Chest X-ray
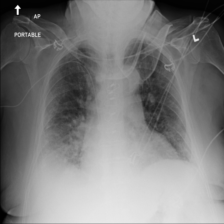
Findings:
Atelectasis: negative
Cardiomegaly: negative
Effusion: negative
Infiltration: negative
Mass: negative
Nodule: negative
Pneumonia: negative
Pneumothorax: negative
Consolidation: negative
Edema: negative
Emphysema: negative
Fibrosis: negative
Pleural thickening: positive
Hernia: negative